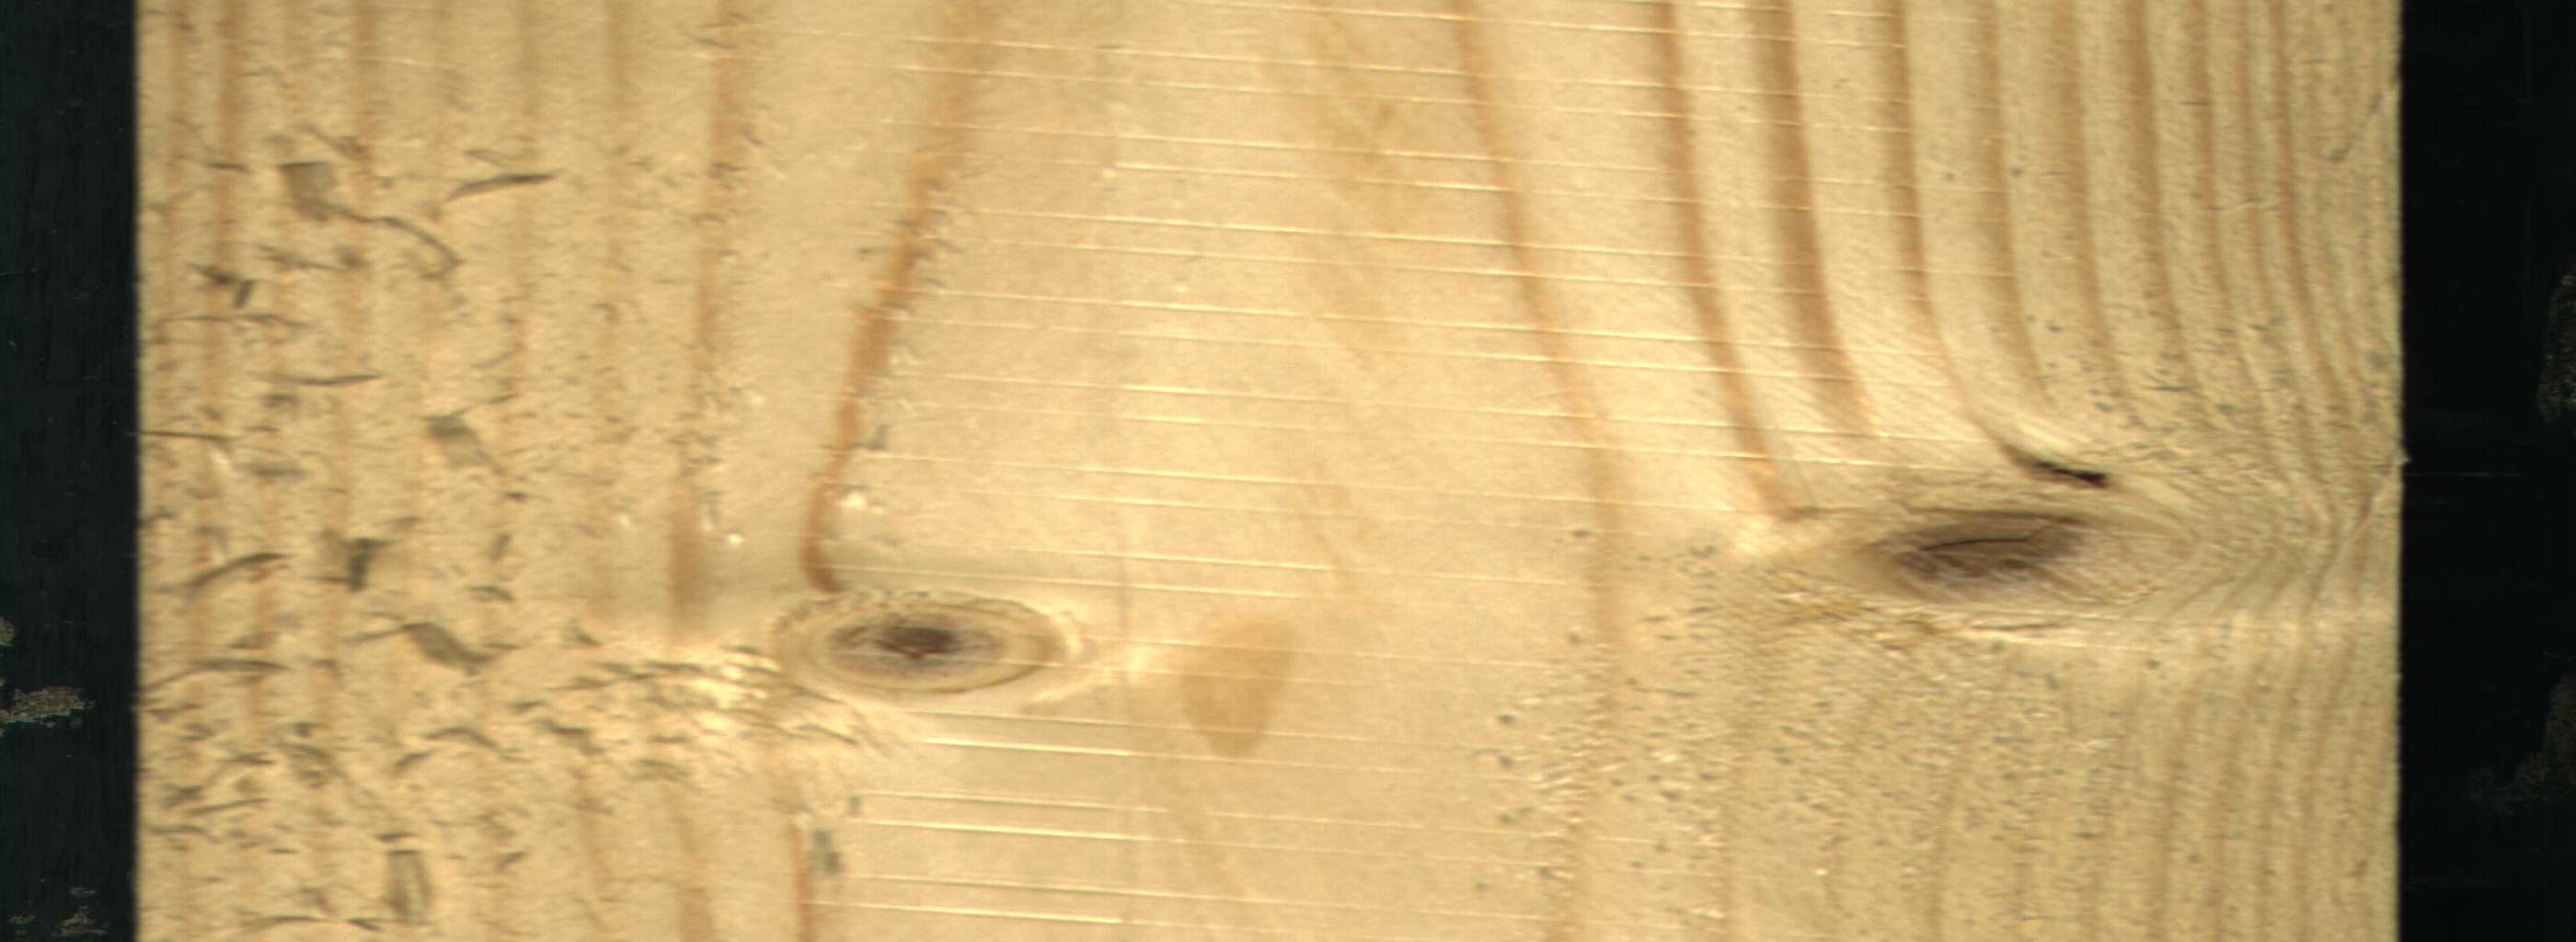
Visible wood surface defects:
Dead_Knot
Live_Knot
Live_Knot